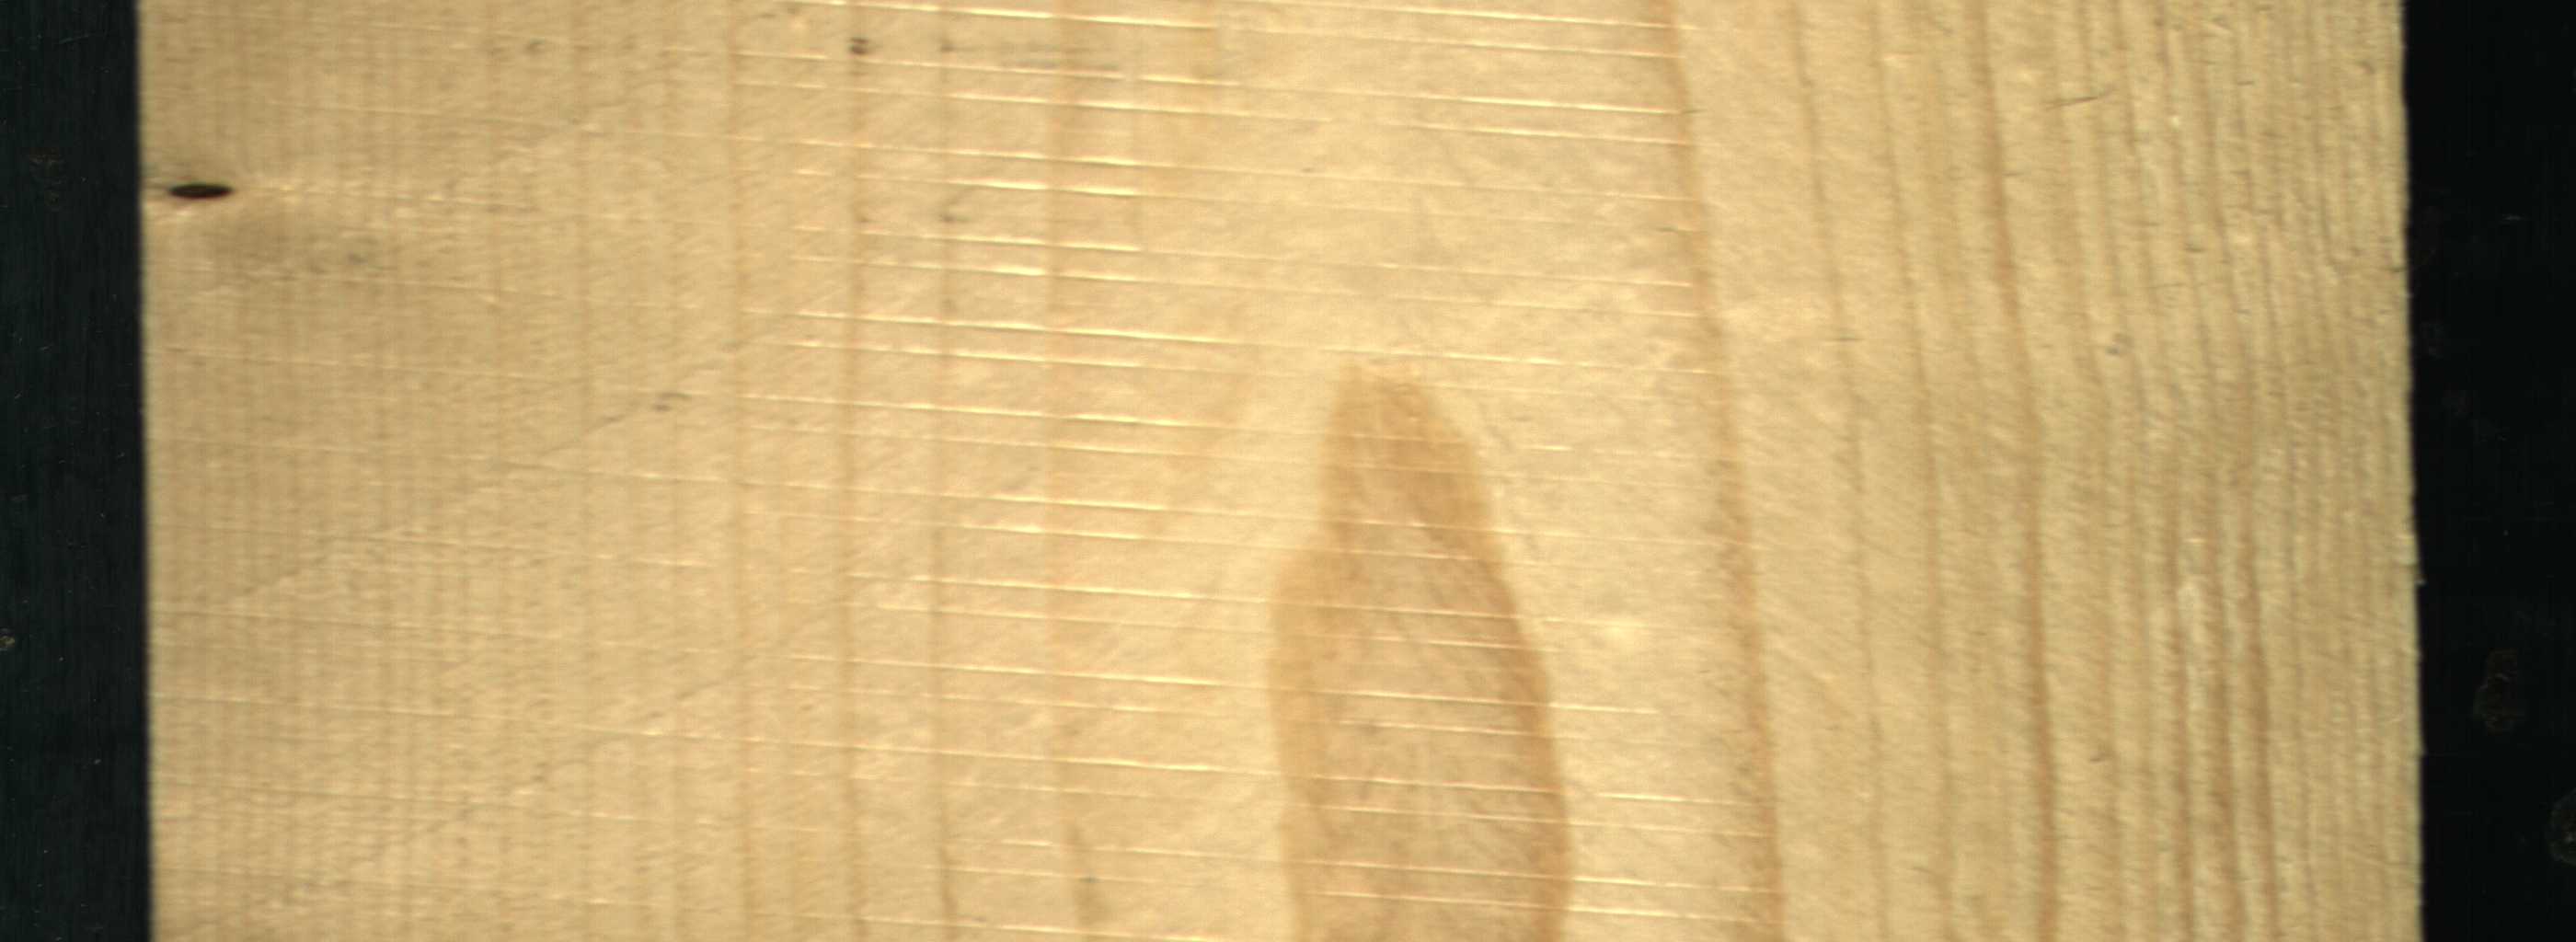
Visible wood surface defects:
Dead_Knot